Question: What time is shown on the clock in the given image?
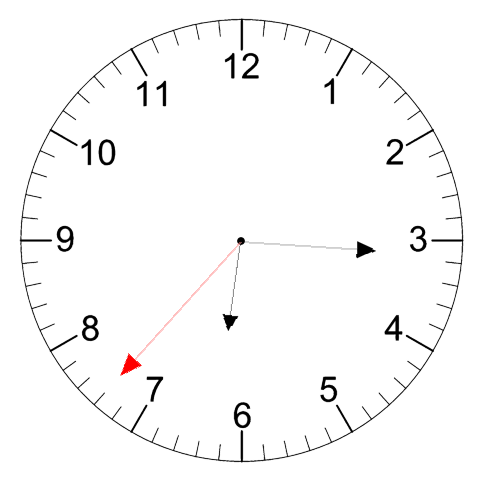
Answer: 06:15:37